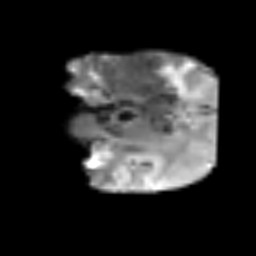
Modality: T2w
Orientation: coronal
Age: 40
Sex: male
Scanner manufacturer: siemens
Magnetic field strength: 3 T
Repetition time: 3.2 s
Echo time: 0.081 s